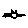
Label: cat